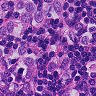
Metastatic tissue present: yes